The image folds the raw vibration samples of a bearing signal into a 2-D grayscale square (signal-to-image encoding). What is the most likely bearing condition (normal, inner_race, outer_race, ball)?
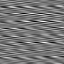
Answer: outer_race